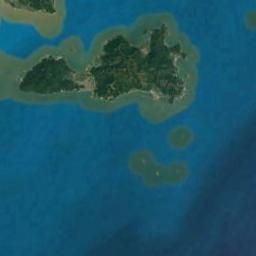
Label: island